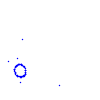
Particle: kaon